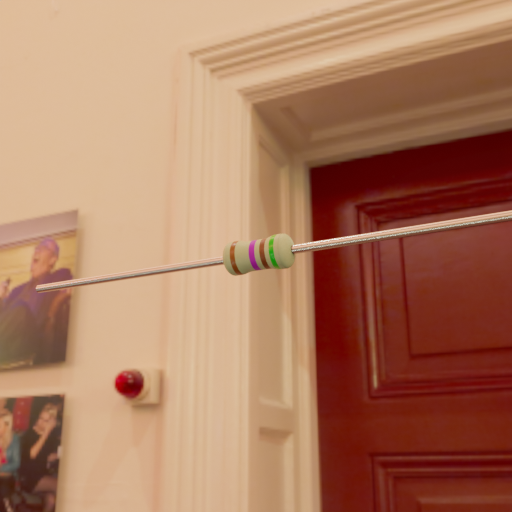
Resistor colour bands (in order): brown, violet, brown, green